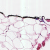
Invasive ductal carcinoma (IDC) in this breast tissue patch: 0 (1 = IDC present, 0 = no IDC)